Aerial crown-view tile of a tropical tree (Barro Colorado Island, Panama), acquired 20250616:
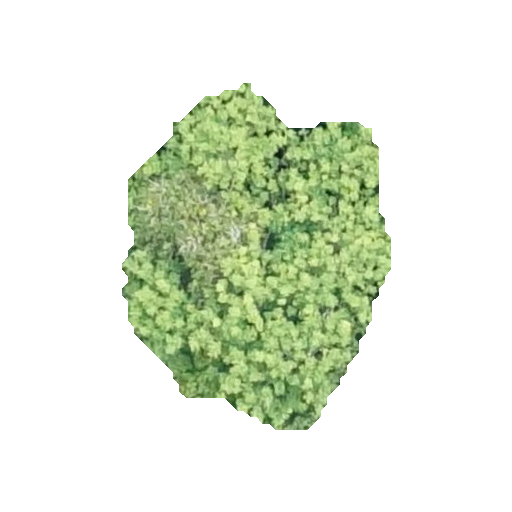
Species: Spondias mombin
GBIF accepted scientific name: Spondias mombin
Crown area: 97.331 m²